Field crop: maize
Growth stage: 1
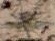
Species: salsola